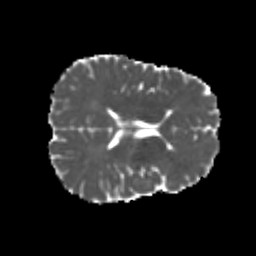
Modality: MD
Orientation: axial
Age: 24
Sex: male
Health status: healthy
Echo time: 0.074 s